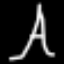
Label: The Eiffel Tower